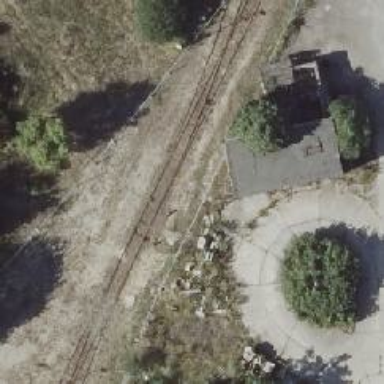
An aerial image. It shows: Railway switch.